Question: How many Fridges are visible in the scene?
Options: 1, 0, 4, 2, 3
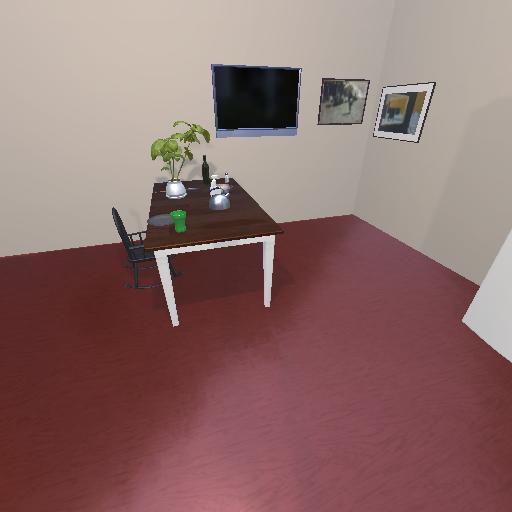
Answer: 1